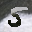
Label: 5